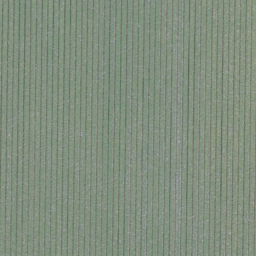
Label: agricultural